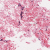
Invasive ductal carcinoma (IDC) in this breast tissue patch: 0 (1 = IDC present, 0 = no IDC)